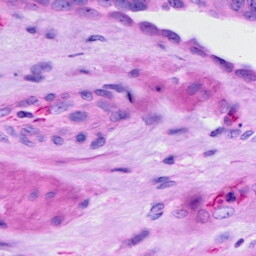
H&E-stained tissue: Ovarian